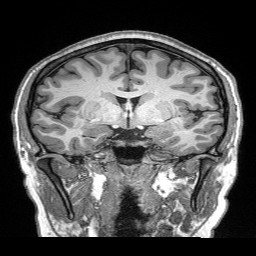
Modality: T1w
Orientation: sagittal